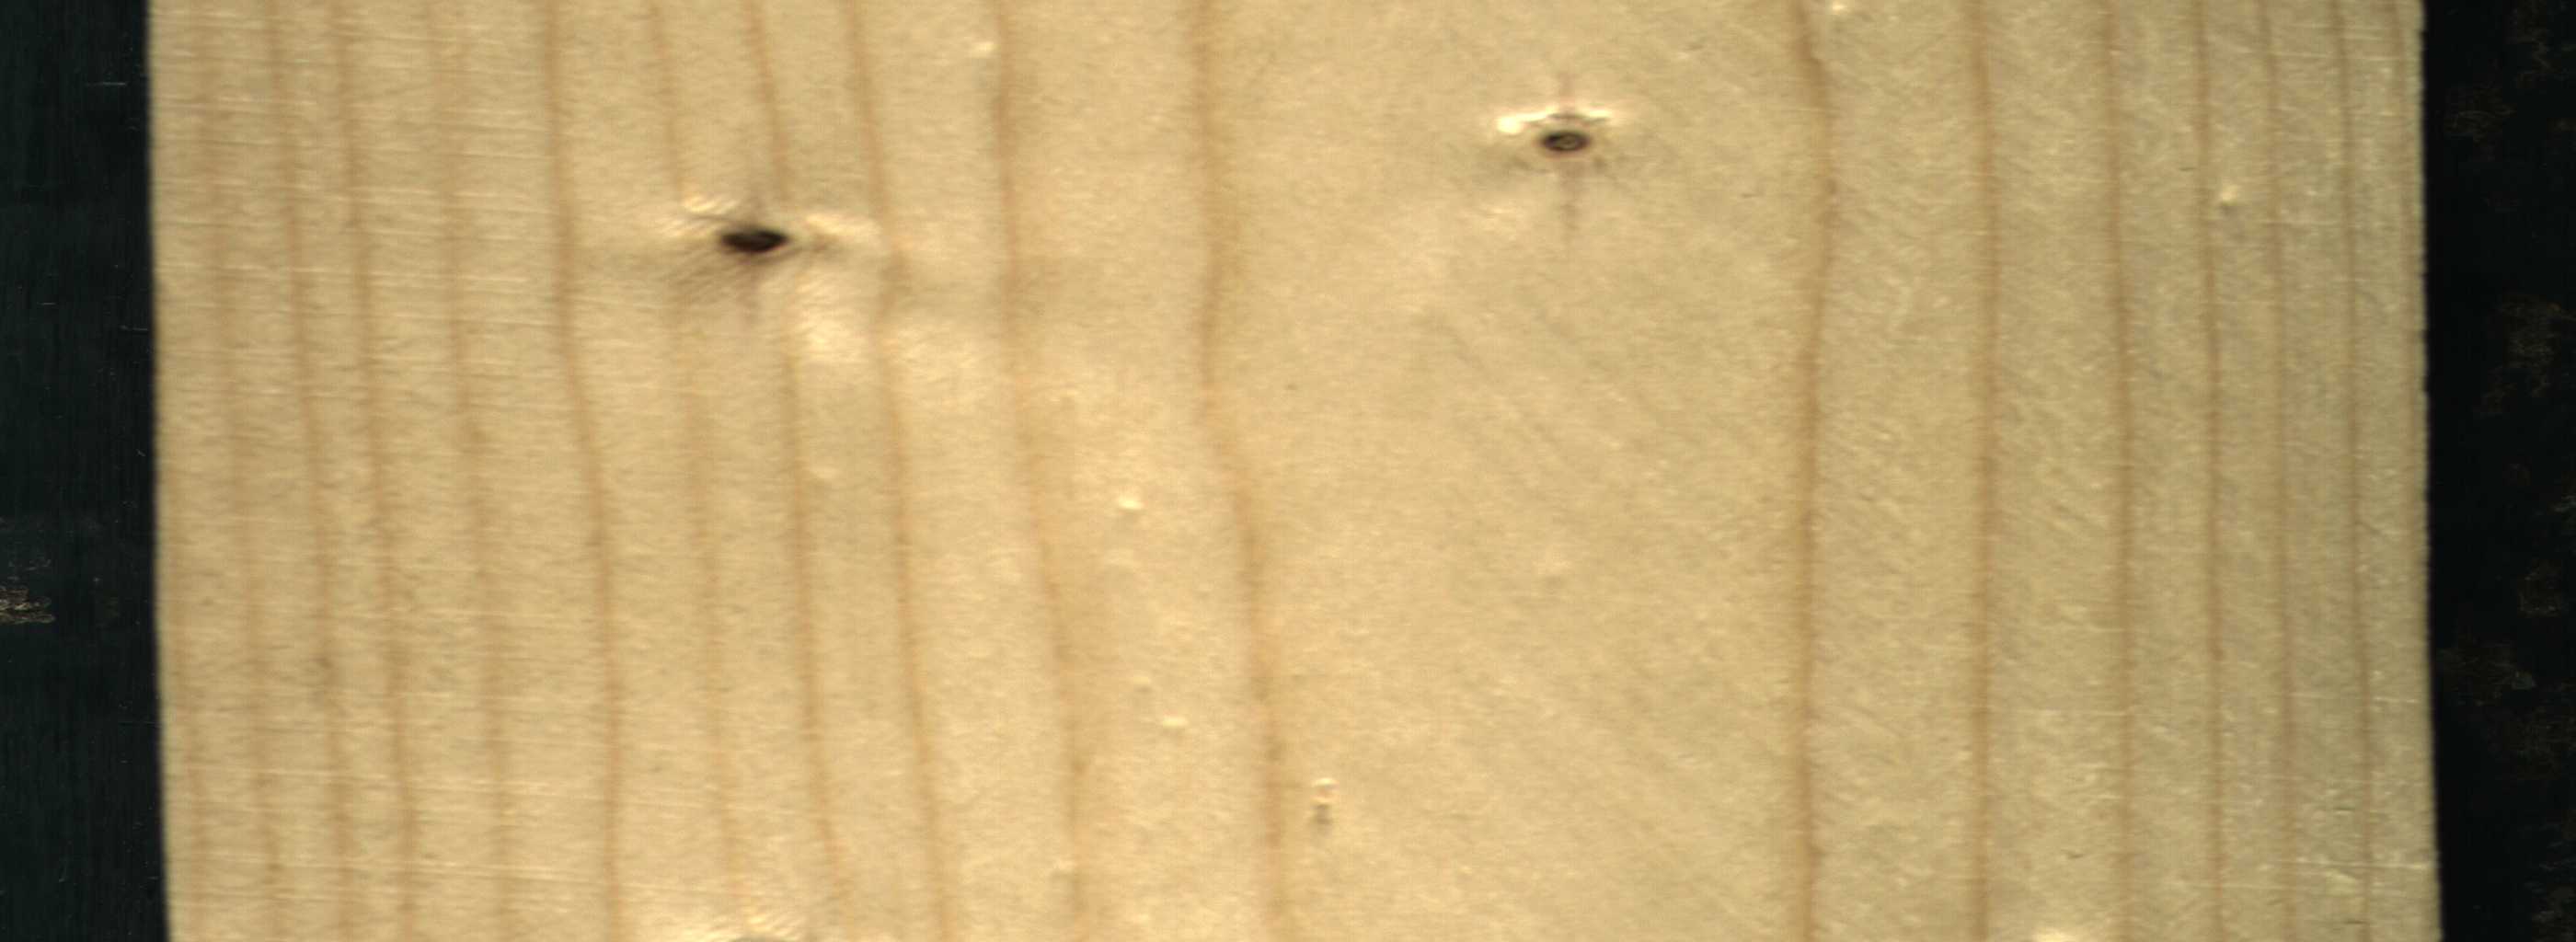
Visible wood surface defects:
Dead_Knot
Dead_Knot